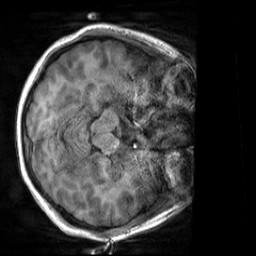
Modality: T1w
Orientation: axial
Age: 22
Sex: female
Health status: healthy
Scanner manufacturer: siemens
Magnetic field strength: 3 T
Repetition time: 2 s
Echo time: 0.00232 s